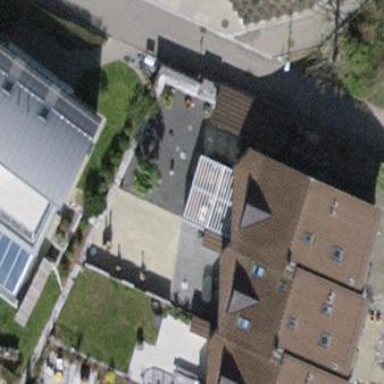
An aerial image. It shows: Building with tiled roof.